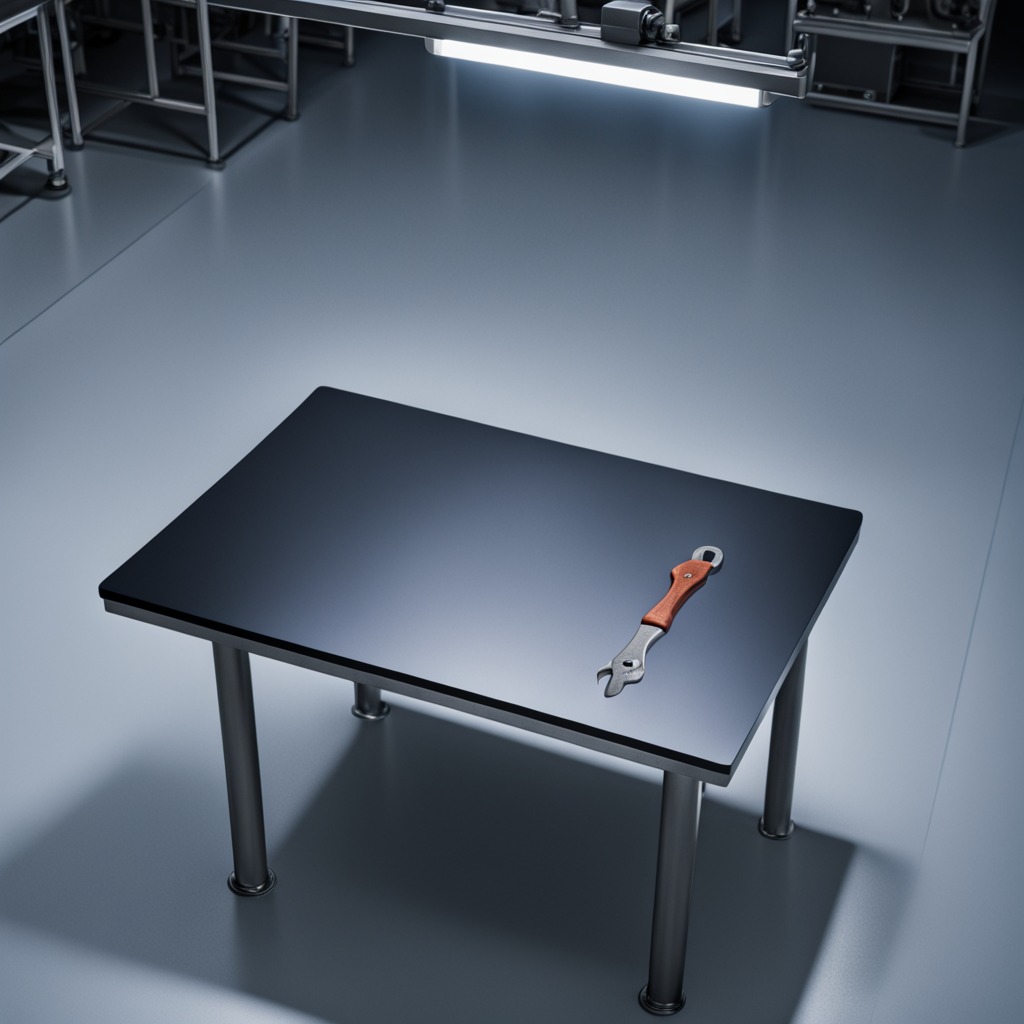
An wrench is lying on the clean empty table in the basement in the evening.